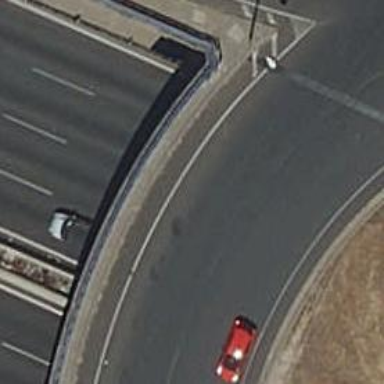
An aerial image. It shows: Tunnel on the asphalt motorway.